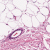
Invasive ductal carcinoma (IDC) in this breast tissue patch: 0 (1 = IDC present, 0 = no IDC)